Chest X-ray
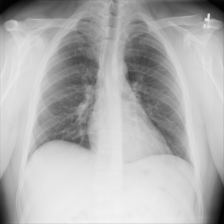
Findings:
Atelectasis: negative
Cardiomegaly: negative
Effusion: negative
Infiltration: negative
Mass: negative
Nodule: negative
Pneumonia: negative
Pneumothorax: negative
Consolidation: negative
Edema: negative
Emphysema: negative
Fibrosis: negative
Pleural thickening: negative
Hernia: negative